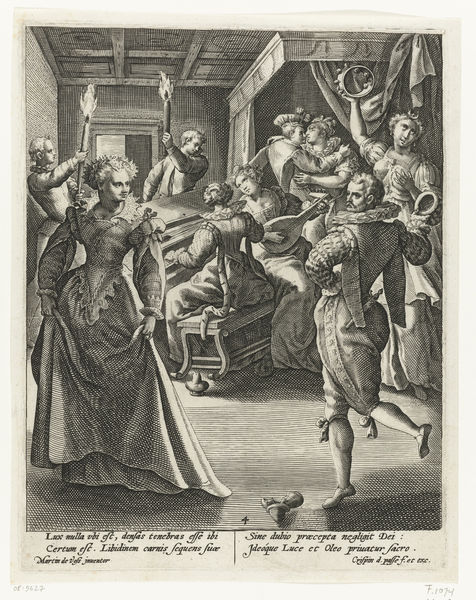
Titel: De vijf dwaze maagden dansen en musiceren
Künstler: Crispijn van de (I) Passe
Standort: Amsterdam
Institution: Rijksmuseum
Schlagwörter: femmes, homme, musicien, femme, gravure, robe, couple, intérieur, rideau, fraise, danse, musique, piano, torche, tambourin, danseurs, torches, luth